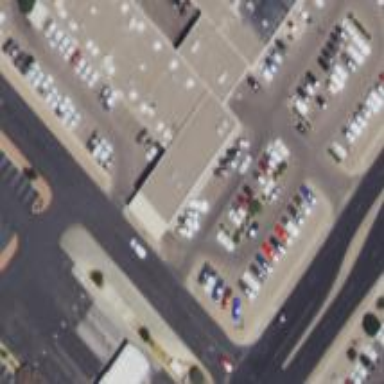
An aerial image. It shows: Building that houses car shop.